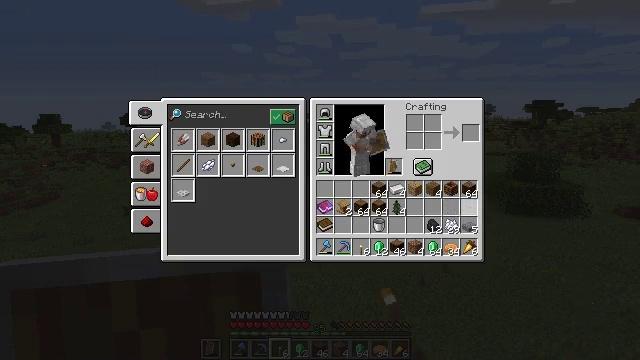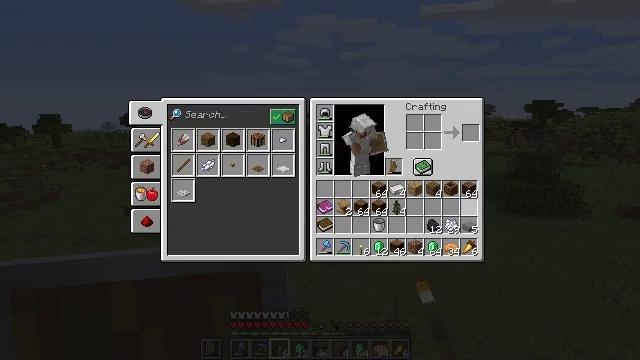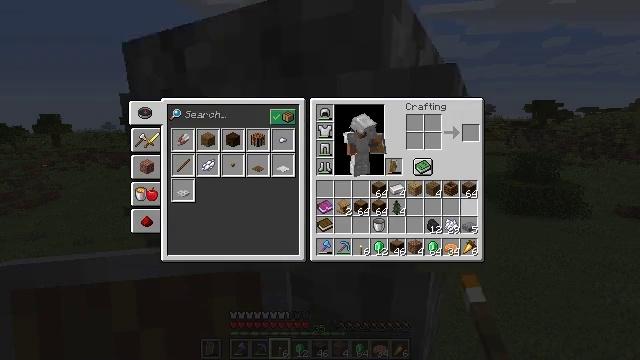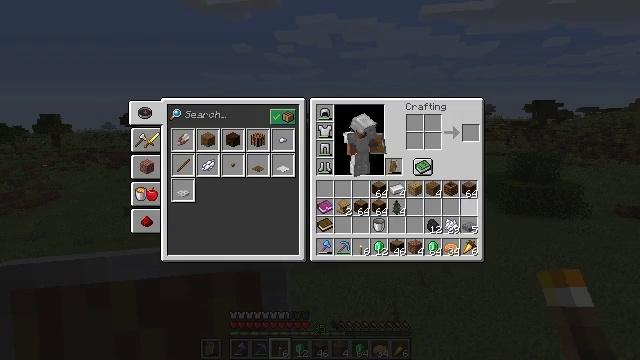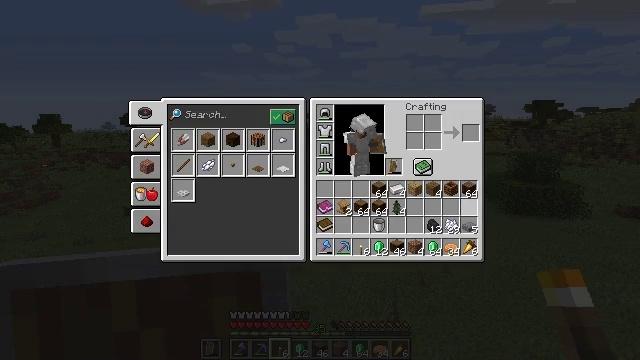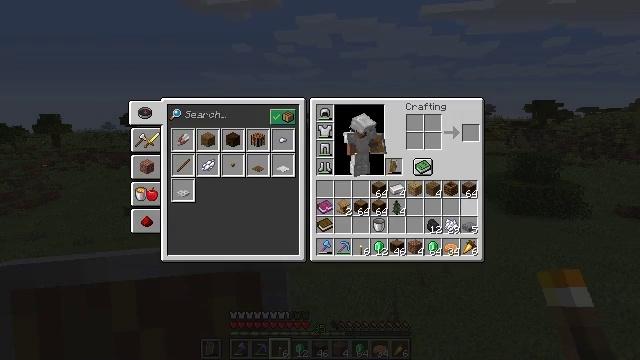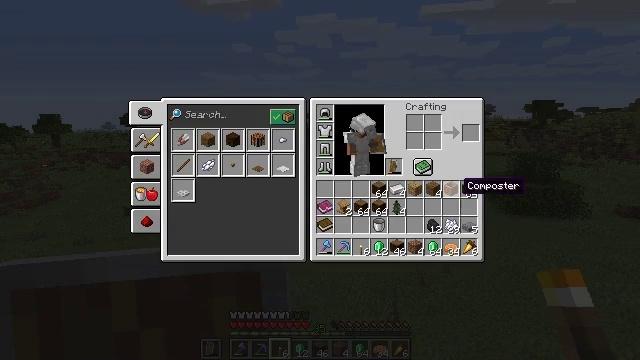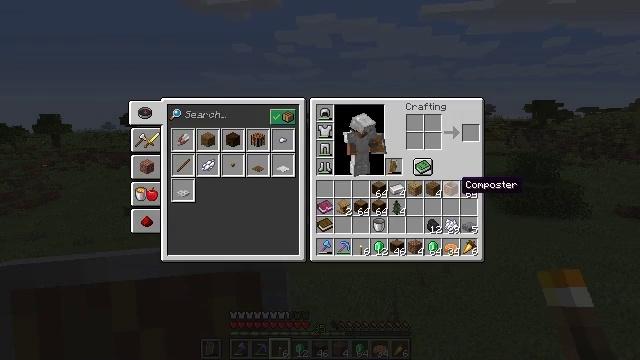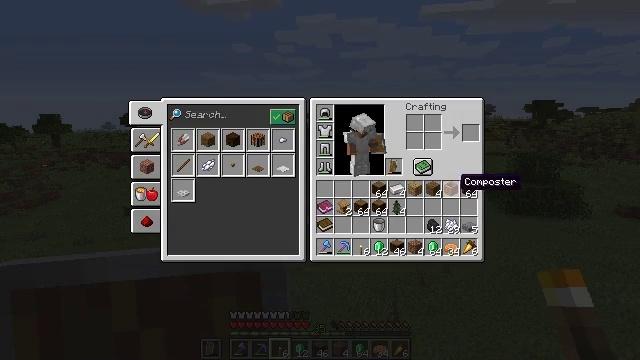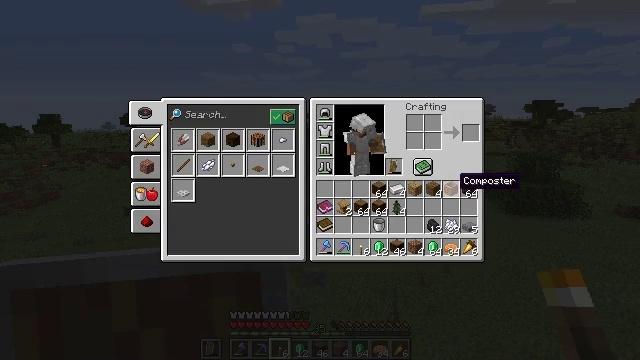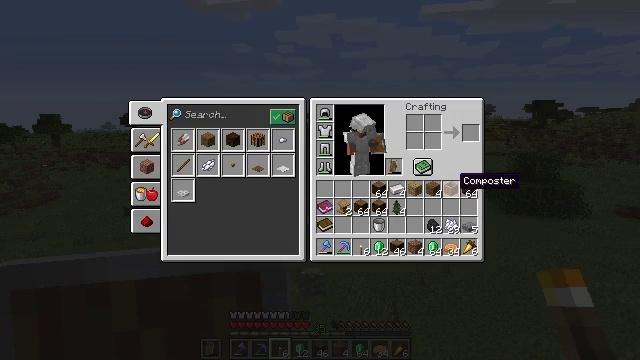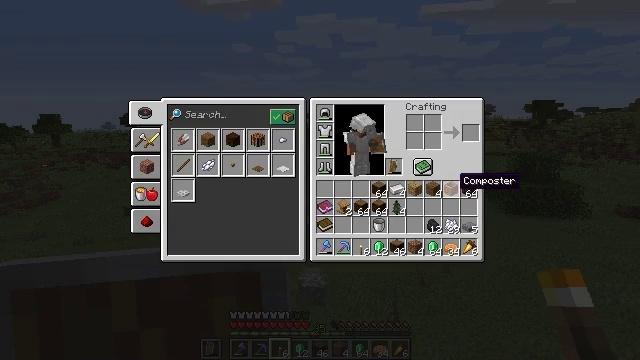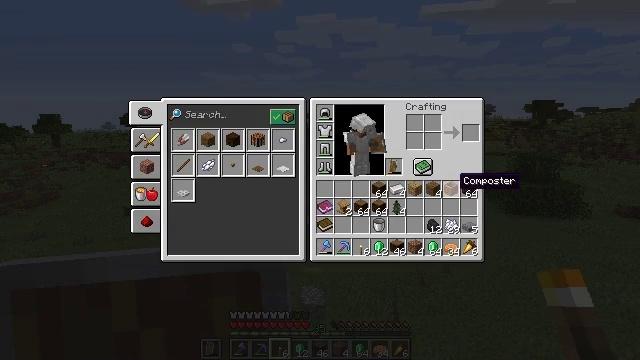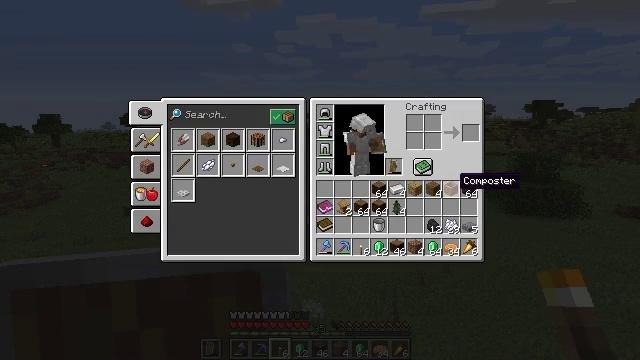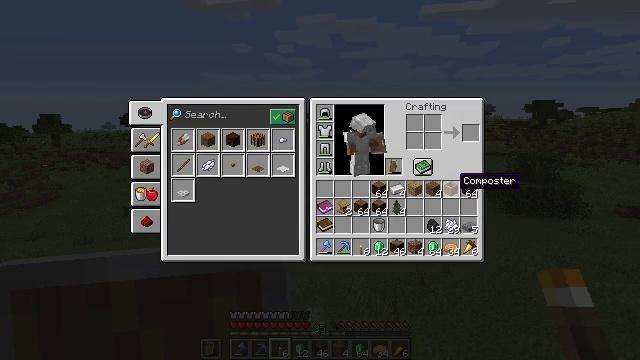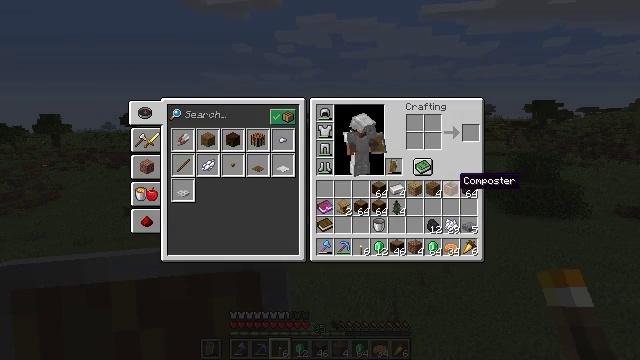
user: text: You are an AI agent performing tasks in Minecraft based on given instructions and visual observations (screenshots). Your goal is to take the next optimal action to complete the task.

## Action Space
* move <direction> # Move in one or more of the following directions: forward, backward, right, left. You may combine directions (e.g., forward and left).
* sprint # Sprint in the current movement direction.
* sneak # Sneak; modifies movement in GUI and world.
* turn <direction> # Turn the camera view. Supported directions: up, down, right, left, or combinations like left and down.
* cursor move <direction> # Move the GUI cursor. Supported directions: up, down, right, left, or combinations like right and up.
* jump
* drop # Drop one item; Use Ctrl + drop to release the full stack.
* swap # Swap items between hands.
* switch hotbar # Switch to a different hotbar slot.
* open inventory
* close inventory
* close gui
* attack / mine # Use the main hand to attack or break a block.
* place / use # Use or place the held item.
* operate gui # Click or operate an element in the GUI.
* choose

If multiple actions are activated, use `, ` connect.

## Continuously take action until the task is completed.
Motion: motion action
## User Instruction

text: Drop a composter.
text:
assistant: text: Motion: sprint, open gui
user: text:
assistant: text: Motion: sprint
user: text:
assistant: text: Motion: sprint
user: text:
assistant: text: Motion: sprint
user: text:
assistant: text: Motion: sprint
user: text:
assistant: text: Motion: sprint
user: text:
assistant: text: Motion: sprint
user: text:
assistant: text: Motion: sprint
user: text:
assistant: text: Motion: sprint
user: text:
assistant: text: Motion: sprint
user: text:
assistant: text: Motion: sprint
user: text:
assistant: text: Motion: sprint
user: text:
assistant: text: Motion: sprint
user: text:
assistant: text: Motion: sprint
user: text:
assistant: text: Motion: sprint
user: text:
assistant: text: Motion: sprint, drop
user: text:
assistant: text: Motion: sprint, drop
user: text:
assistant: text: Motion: sprint, drop
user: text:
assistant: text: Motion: sprint
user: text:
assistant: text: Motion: sprint, cursor move left
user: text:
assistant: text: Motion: sprint